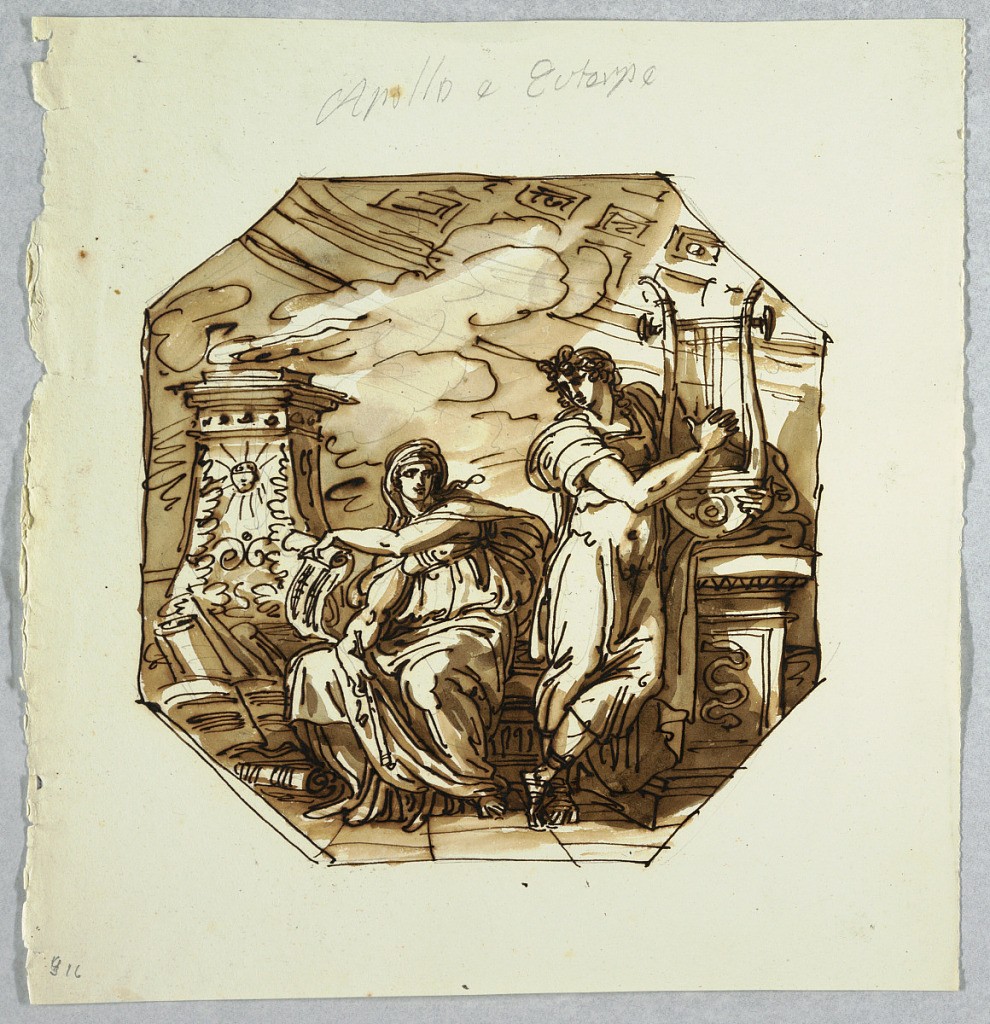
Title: Drawing
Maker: Felice Giani, Italian, 1758–1823
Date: About 1801 (?)
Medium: Pen and brown ink, brown wash, over back chalk, on rolled paper.
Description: Vertical Rectangle Octagonal frame. The Muse carrying a flute and a paper scroll with notes sits in the centre in the pose of the Delphic Sibyl by Michelangelo in inverse direction. At right stands Apollo playing the lyre which stands upon a pedestal. At left is an altar. The scene is a circular hall with a cupola.